Question: So I want to add a asp button after my I create a new instance. I'm having trouble giving the button a name, id, etc. Like so '<asp:Button ID="Button1" runat="server" Text="Button" />' I'm unable to do this because everytime I try to add parenthesis " " it won't work. Also, I want to be able to give all the Logs a seperate id for each button created. I'm also having trouble removing the output that its creating in the top left hand side corner, why is this appearing twice? I just want it to appear in the middle of the page! Keep in mind, I've search alot of places for this but there are no answers. Any help, I will provide all the code below that is need. Thanks!
---
'''
public class WelcomeText
{
public string Greet;
public string Name;
public DateTime Visited;
public WelcomeText(string greet, string name, DateTime visited)
{
Greet = greet;
Name = name;
Visited = visited;
}
public void greetUser(string msg)
{
HttpContext.Current.Response.Write(msg + Greet + " " + Name + " " + Visited + "<button></button><br/>");
}
}
'''
---
'''
<body>
<form id="form1" runat="server">
<div>
<section>
<%=displayWelcomeText()%>
</section>
</div>
</form>
</body>
'''
---
'''
public partial class WebForm1 : System.Web.UI.Page
{
public delegate void greetDel(string msg);
protected void Page_Load(object sender, EventArgs e)
{
// display text
displayWelcomeText();
}
public string displayWelcomeText()
{
string greetString = "";
WelcomeText wT1 = new WelcomeText("Welcome", "Sean", DateTime.Now);
WelcomeText wT2 = new WelcomeText("Hey", "Test", DateTime.Now);
WelcomeText wT3 = new WelcomeText("Hello", "User", DateTime.Now);
greetDel gD1 = new greetDel(wT1.greetUser);
gD1("Log: ");
greetDel gD2 = new greetDel(wT2.greetUser);
gD2("Log: ");
greetDel gD3 = new greetDel(wT3.greetUser);
gD3("Log: ");
return greetString;
}
}
'''
---

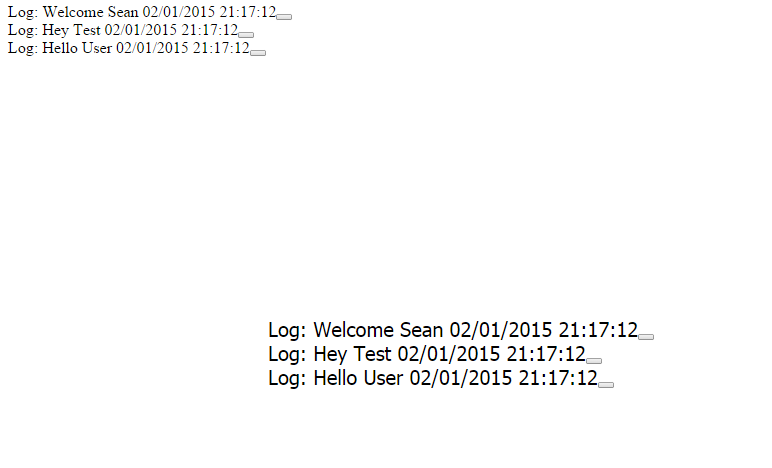
Answer: Oy!! More than a few problems to solve here.
First, you see the output twice because you are calling the method named displayWelcomeText() twice: the first time in the Page load and again from the aspx page-code itself, e.g. <%=displayWelcomeText()%>.
If you were to examine the content sent by the server, you'd notice that the first set of text is being sent BEFORE the initial tag. Then the second set is inside the <div><section> area.
What's wrong with changing the to be a
Then in the page load method...
'''
myPanel.Controls.Add(new Button() { Text=String.Format("{0} {1}, {2:MM/dd/yyyy}", wt.Greet, wt.Name, wt.Visited);
'''
That will accomplish what you you want to do. Whether that's going to do anything meaningful is another problem to resolve.